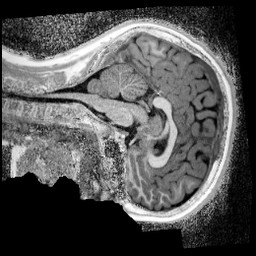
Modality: UNIT1_denoised
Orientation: sagittal
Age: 11
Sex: male
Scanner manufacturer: siemens
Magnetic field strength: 3 T
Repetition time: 4 s
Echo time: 0.00299 s